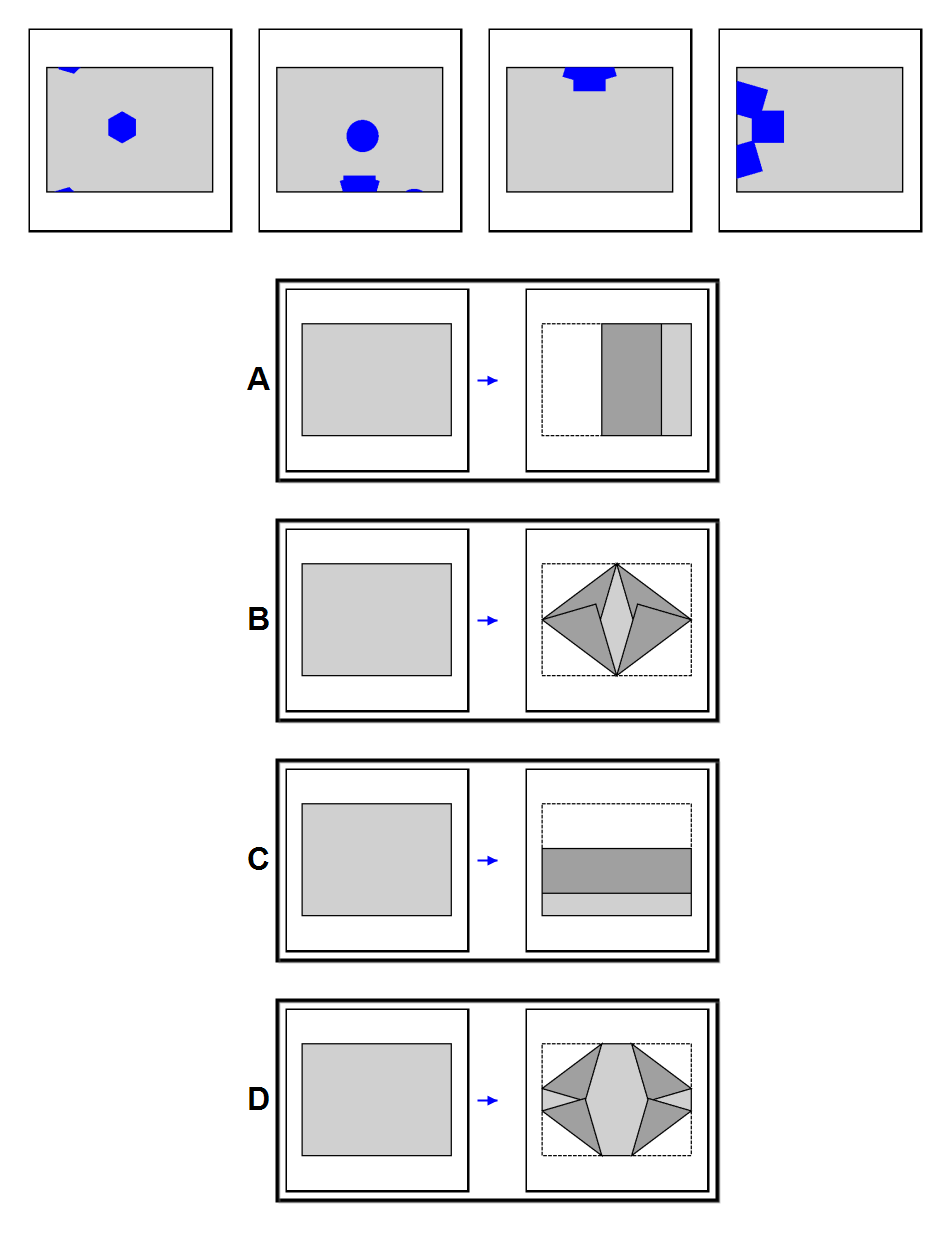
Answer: B